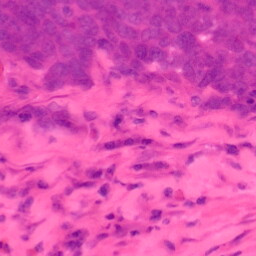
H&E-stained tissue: Colon